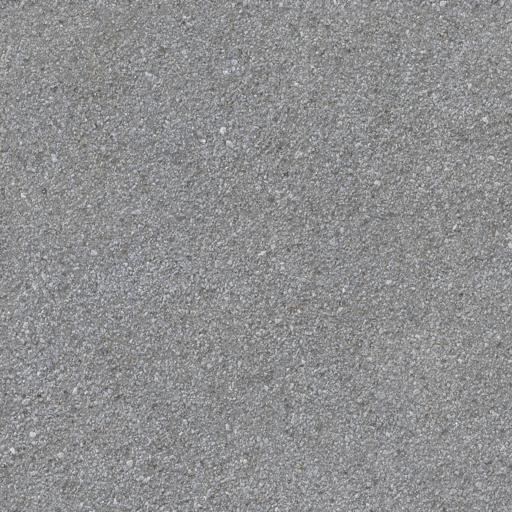
Tags: asphalt clean light modern new